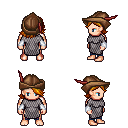
a pixel art fantasy rpg character, male body template, human, light skin, chain mail, magenta pants, dark blonde swoop hairstyle, leather cap, white cloth bracers, four views (front, back, left, right), 2x2 character sprite sheet, small pixel art, hard edges, no anti-aliasing